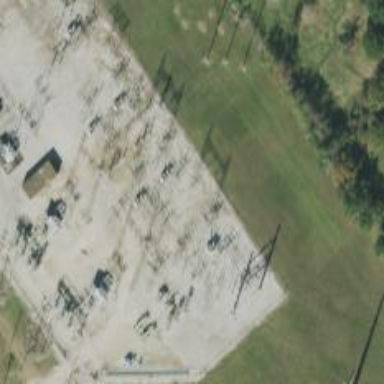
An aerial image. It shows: Switch used for power control.